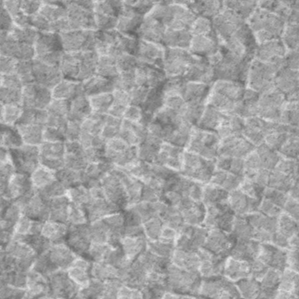
Label: frost